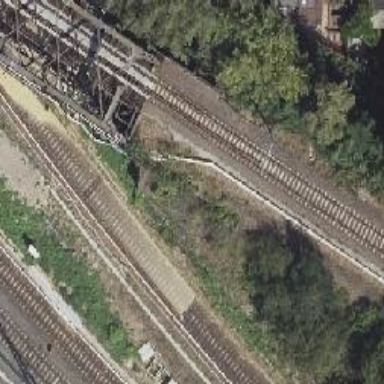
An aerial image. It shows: Abandoned railway bridge.